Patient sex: M
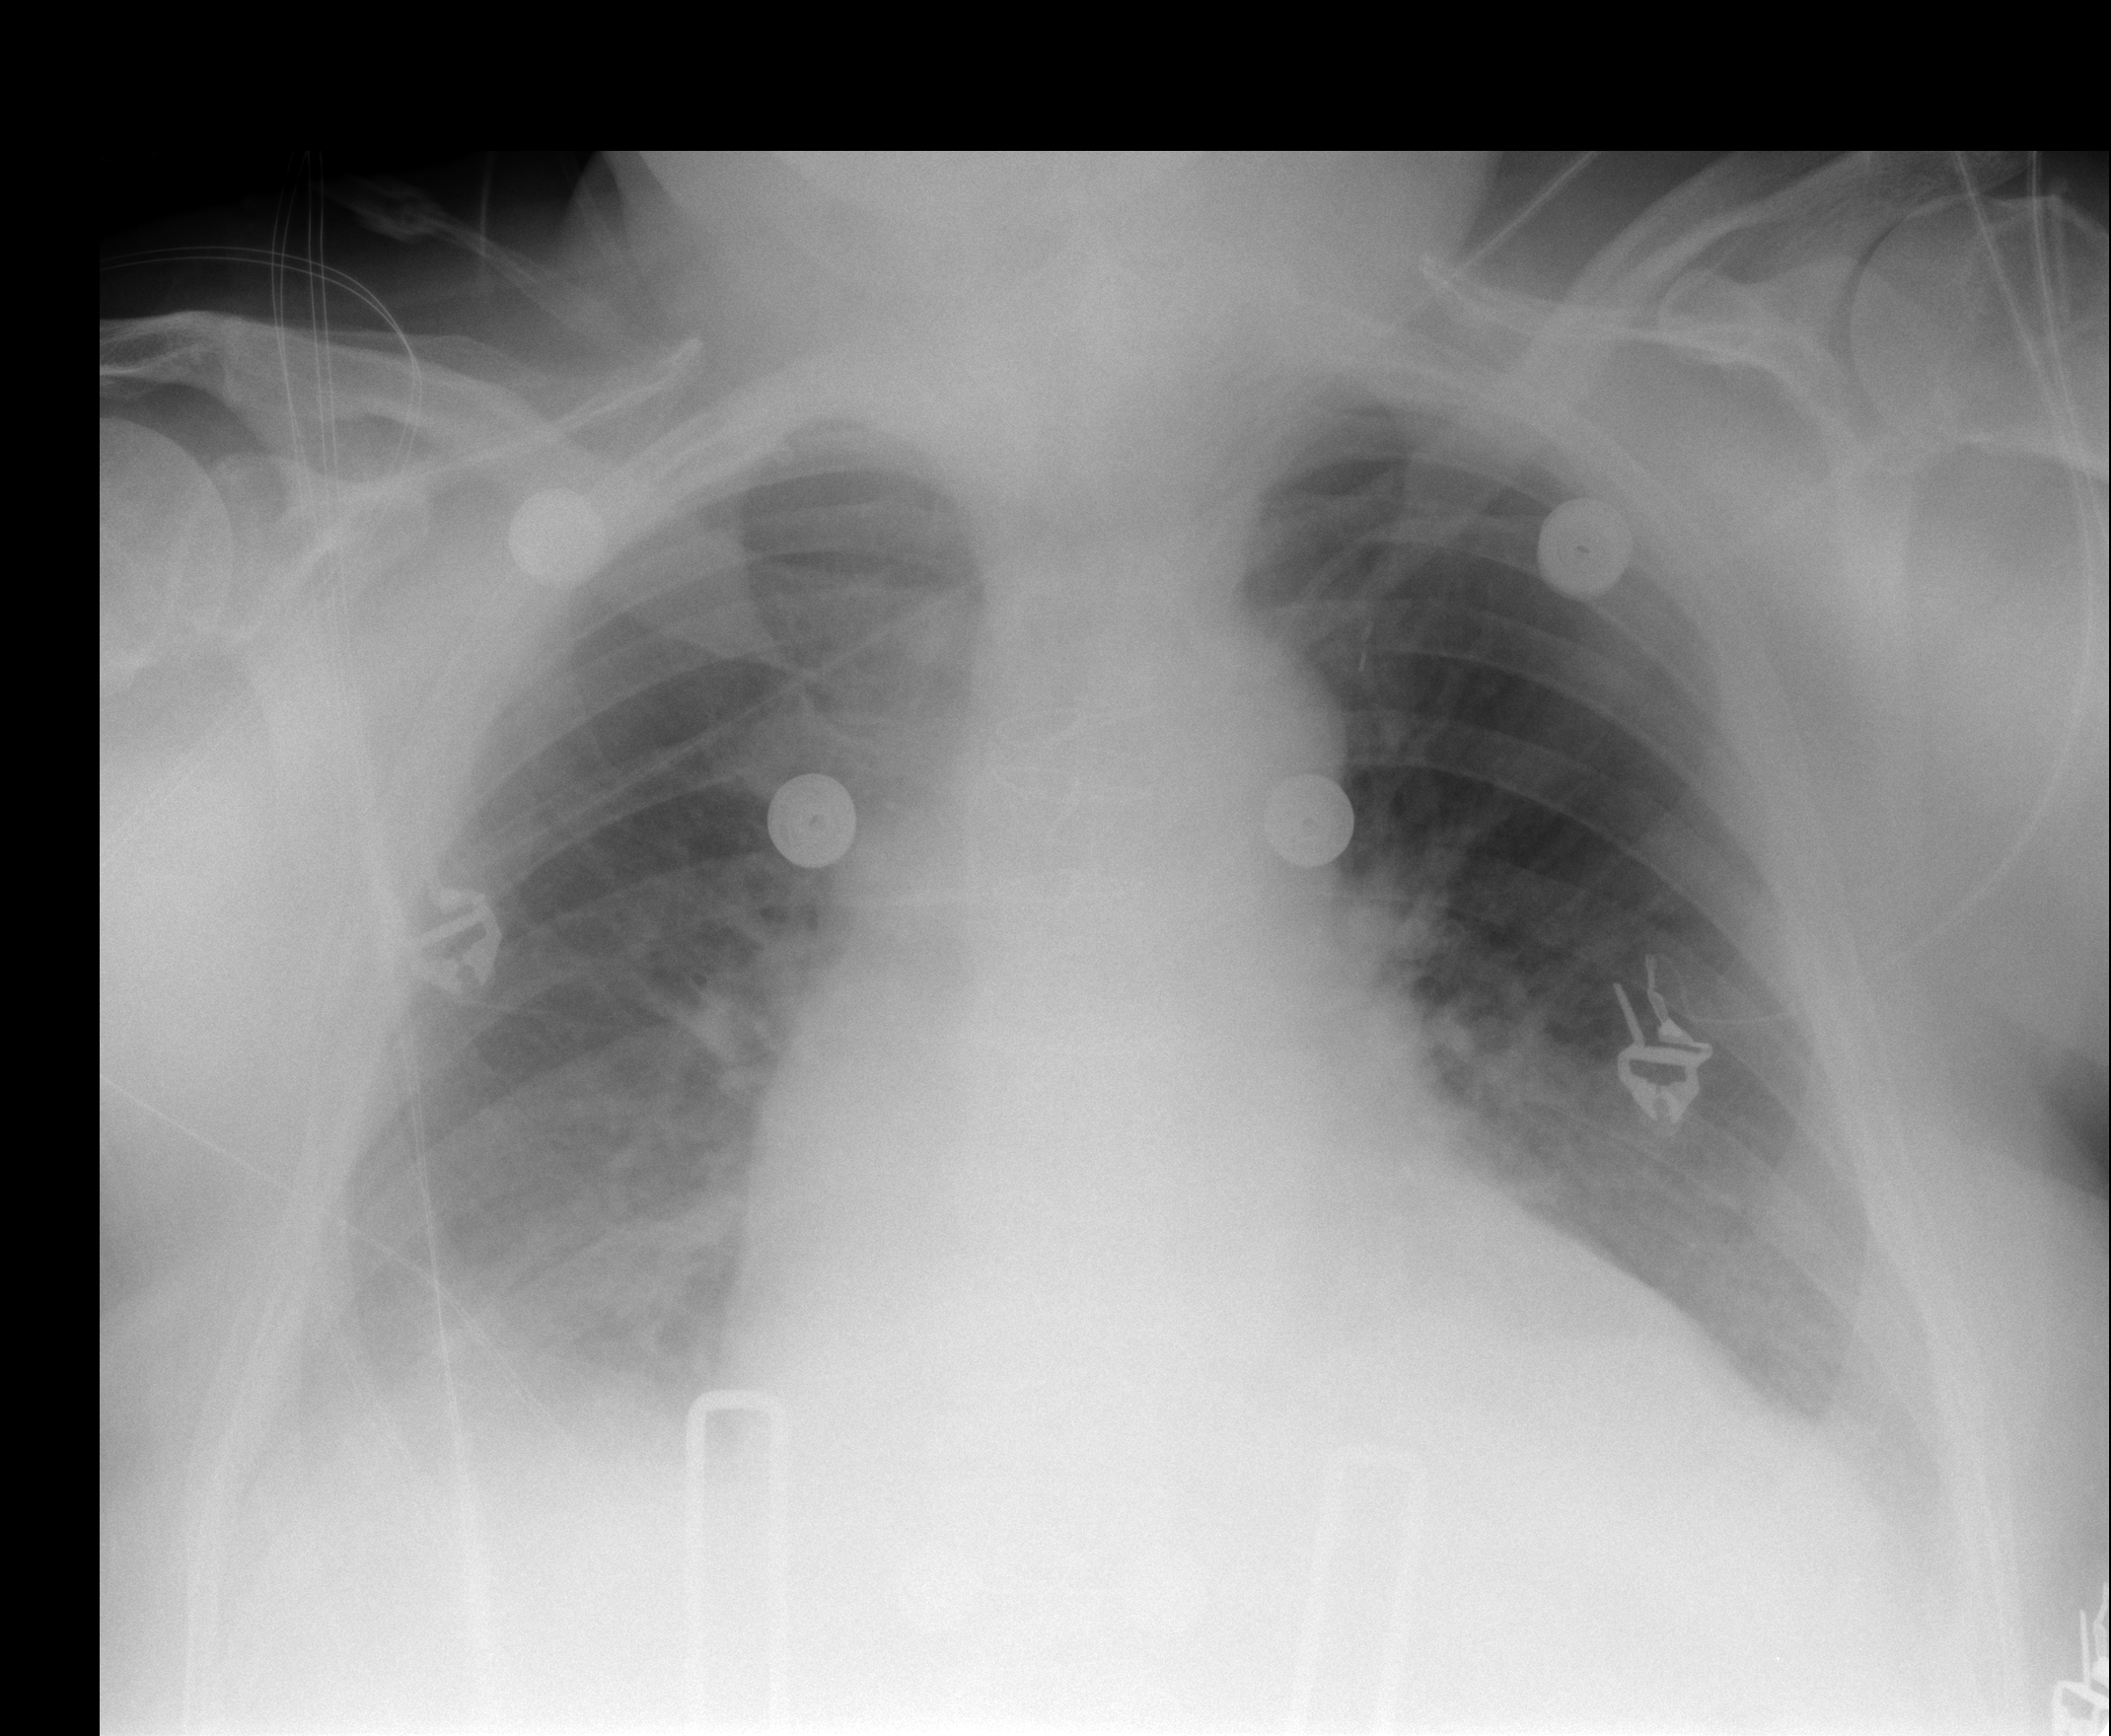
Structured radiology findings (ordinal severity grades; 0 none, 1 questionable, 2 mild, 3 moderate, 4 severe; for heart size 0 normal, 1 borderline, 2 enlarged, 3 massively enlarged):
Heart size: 2
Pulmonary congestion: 2
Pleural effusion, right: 3
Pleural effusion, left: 2
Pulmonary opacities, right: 1
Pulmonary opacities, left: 1
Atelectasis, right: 2
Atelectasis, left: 2